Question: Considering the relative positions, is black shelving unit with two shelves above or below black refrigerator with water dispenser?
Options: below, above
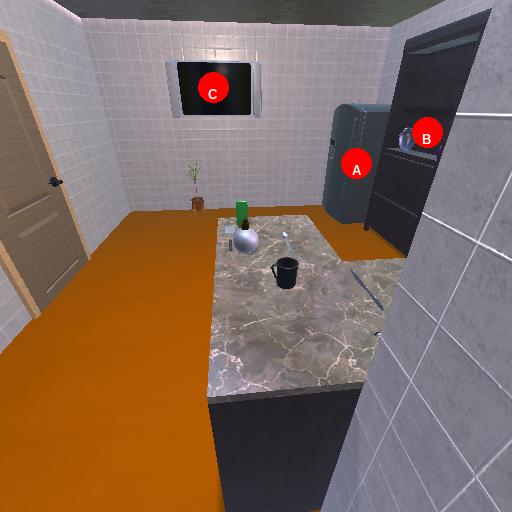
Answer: below